Question: I'm trying to create a page browser by using a 'UIPageViewController' in Interface Builder that allows displaying part of the adjacent pages (aka peeking). I've been following a tutorial at <URL> and having the adjacent pages appear partly on the screen left and right.
I've tried to resize the page content view controller in IB and with code but the page view controller will still fill the whole screen.
Does anyone know of a tutorial that covers this functionality or what is a good approach to get the desired effect?
This screenshot below from Bamboo Paper shows what I'm trying to achieve...

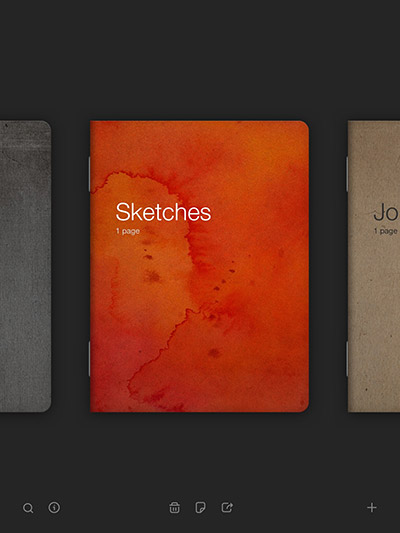
Answer: Like @davew said, peeking views will need to use 'UIScrollView'. I too searched for a way to use 'UIPageViewController' but couldn't find any resource.
Using 'UIScrollView' to make this feature was less painful that I had imagined.
---
## Here is a simple example to see the basic controls in action.

First: make a 'UIViewController', then in the 'viewDidLoad' method, add the following code:
'''
float pad = 20;
NSArray* items = @[@"One", @"Two", @"Three", @"Four"];
self.view.backgroundColor = [UIColor greenColor];
UIScrollView* pageScrollView = [[UIScrollView alloc] initWithFrame:self.view.frame];
pageScrollView.opaque = NO;
pageScrollView.showsHorizontalScrollIndicator = NO;
pageScrollView.clipsToBounds = NO;
pageScrollView.pagingEnabled = YES;
adjustFrame(pageScrollView, pad, deviceH()/4, -pad*3, -deviceH()/2);
[self.view addSubview: pageScrollView];
float w = pageScrollView.frame.size.width;
for(int i = 0; i < [items count]; i++){
UIView* view = [[UIView alloc] initWithFrame:pageScrollView.bounds];
view.backgroundColor = [UIColor blueColor];
setFrameX(view, (i*w)+pad);
setFrameW(view, w-(pad*1));
[pageScrollView addSubview:view];
}
pageScrollView.contentSize = CGSizeMake(w*[items count], pageScrollView.frame.size.height);
'''
> FYI, I used these <URL> to adjust the size of the view frames; I get sick of manually changing them with 3+ lines of code.
## Update
I have wrapped up this code in a simple ViewController and put it on GitHub
<URL>
It is in no way complete, but it's a working start.